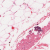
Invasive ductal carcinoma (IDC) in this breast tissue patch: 0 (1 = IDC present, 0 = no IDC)